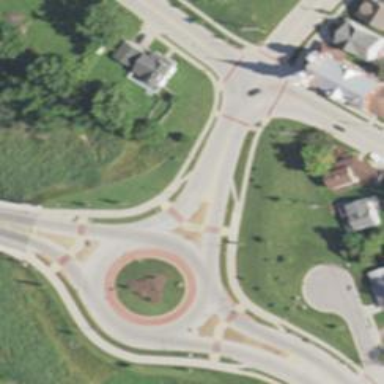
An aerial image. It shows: Secondary road around roundabout.